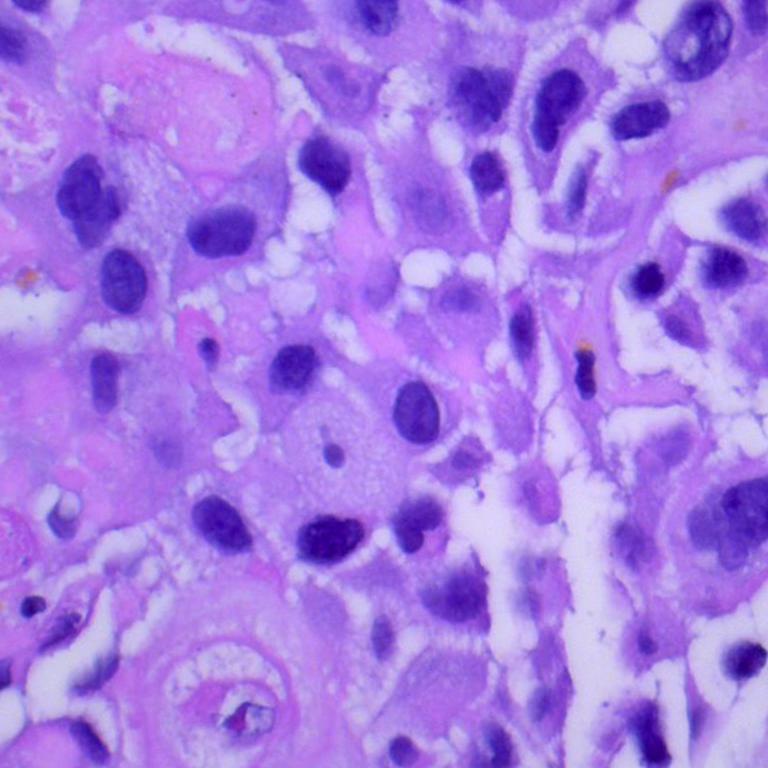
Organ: lung
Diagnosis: squamous carcinomas